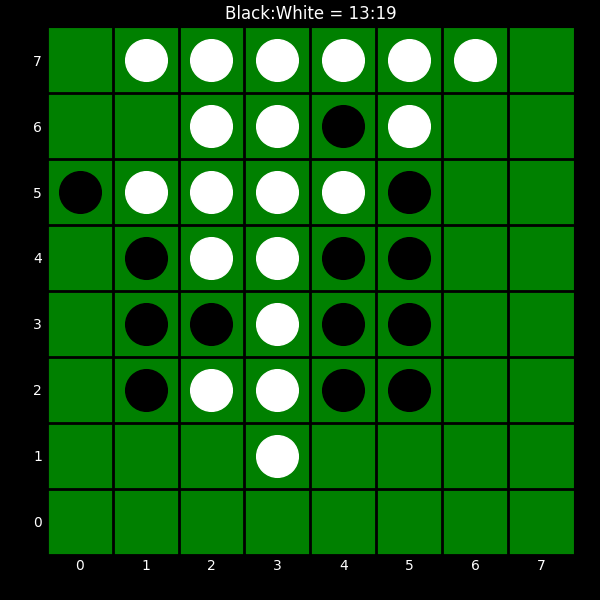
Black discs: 13
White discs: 19